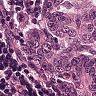
Metastatic tissue present: yes